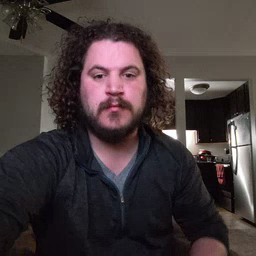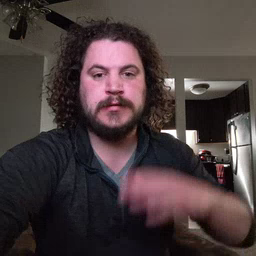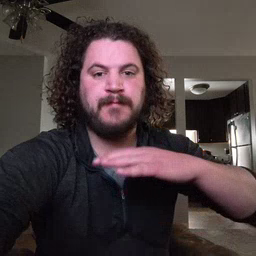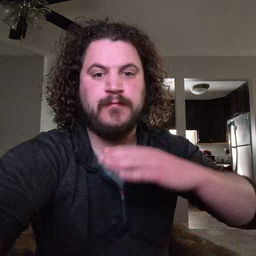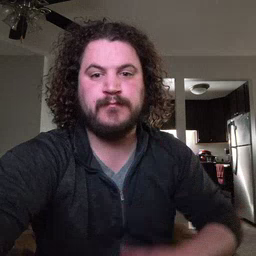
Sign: table